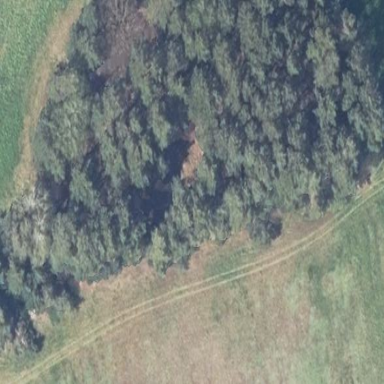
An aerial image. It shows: Forest area.